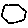
Label: hexagon